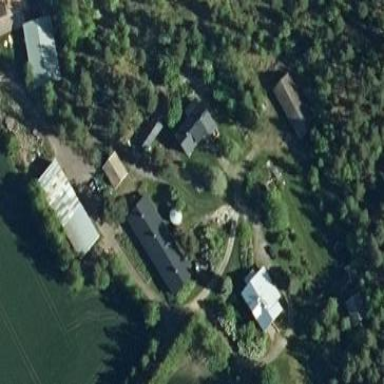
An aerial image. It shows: Farmyard area.